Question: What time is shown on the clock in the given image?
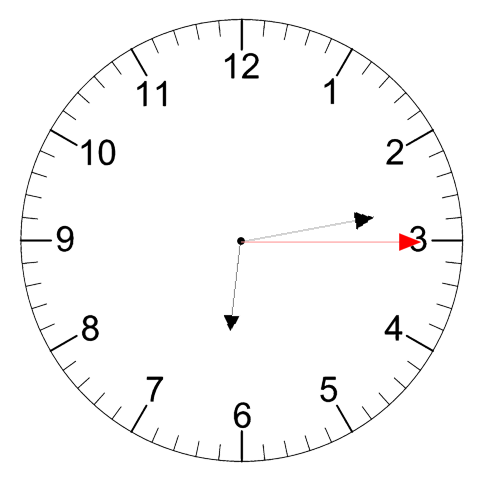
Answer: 06:13:15